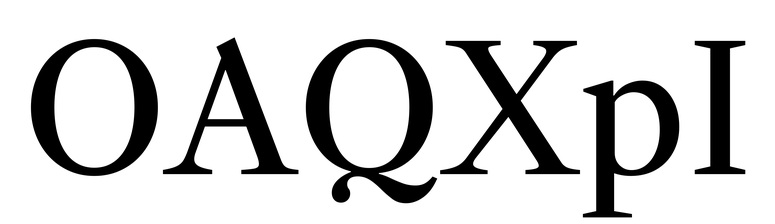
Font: LibreCaslonText_Regular